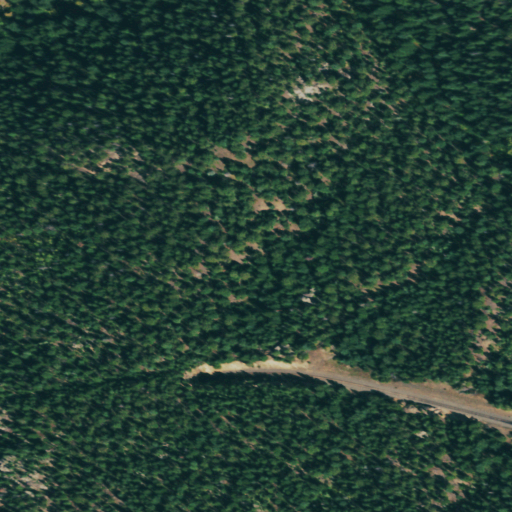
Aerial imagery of valley in Colorado named Advent Gulch containing only evergreen forest